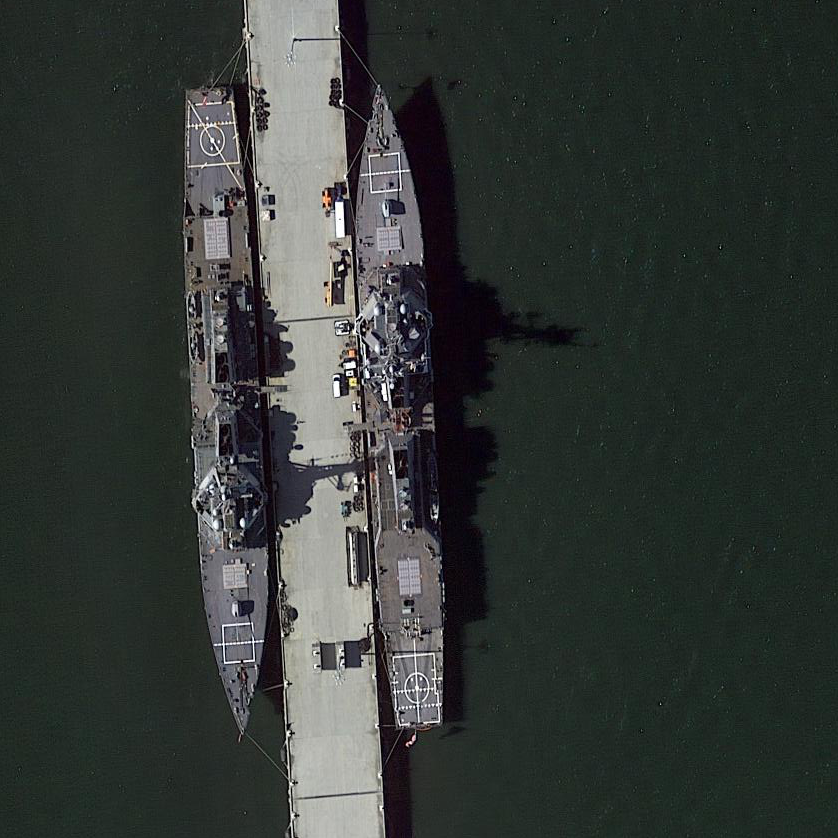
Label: destroyer